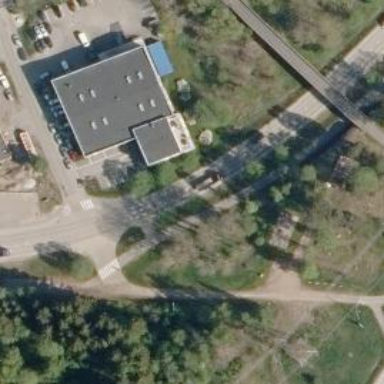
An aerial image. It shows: Swimming pool shop.